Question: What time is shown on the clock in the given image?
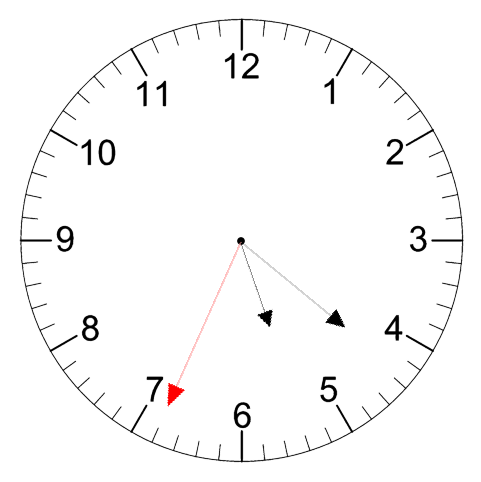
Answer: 05:21:34